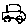
Label: car